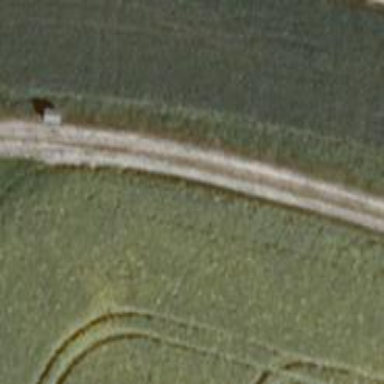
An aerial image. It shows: Track road with grade3 tracktype.